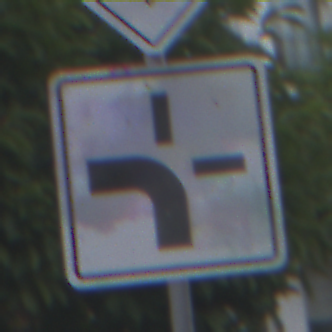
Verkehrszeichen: VerlaufVorfahrtsstrasse1
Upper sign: Vorfahrtsstrasse
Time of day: MorningAfternoon
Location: Outdoor (Urban)
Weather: Overcast
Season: NotSpecified
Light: Natural